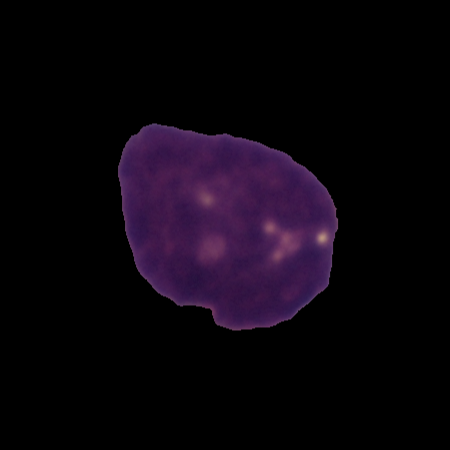
Label: cancer